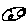
Label: cloud